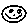
Label: smiley face